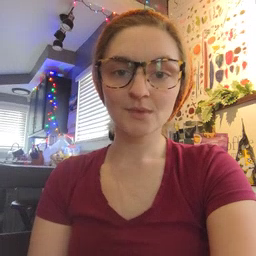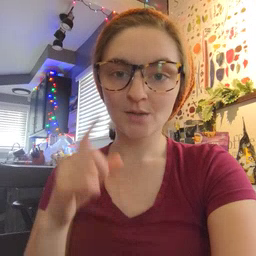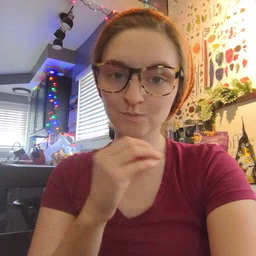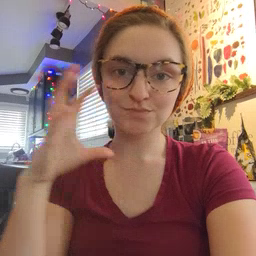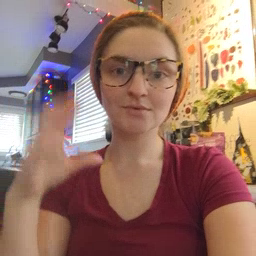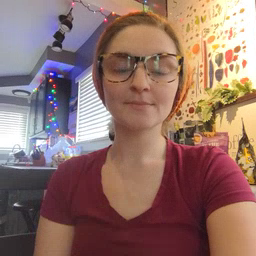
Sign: balloon